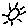
Label: sun